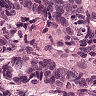
Metastatic tissue present: yes